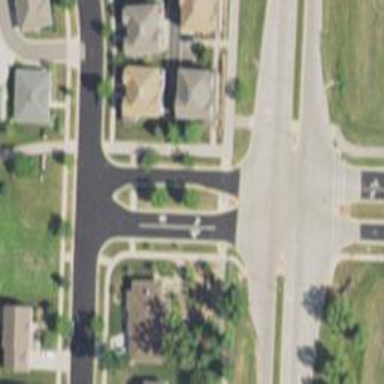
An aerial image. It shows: Path with asphalt surface and crossing.